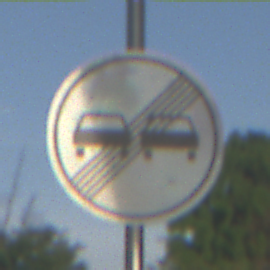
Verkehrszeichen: EndeUeberholverbot
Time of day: SunriseSunset
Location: Outdoor (Suburban)
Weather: PartlyCloudy
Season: NotSpecified
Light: Natural